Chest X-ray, AP view. Patient: 60 years old, sex M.
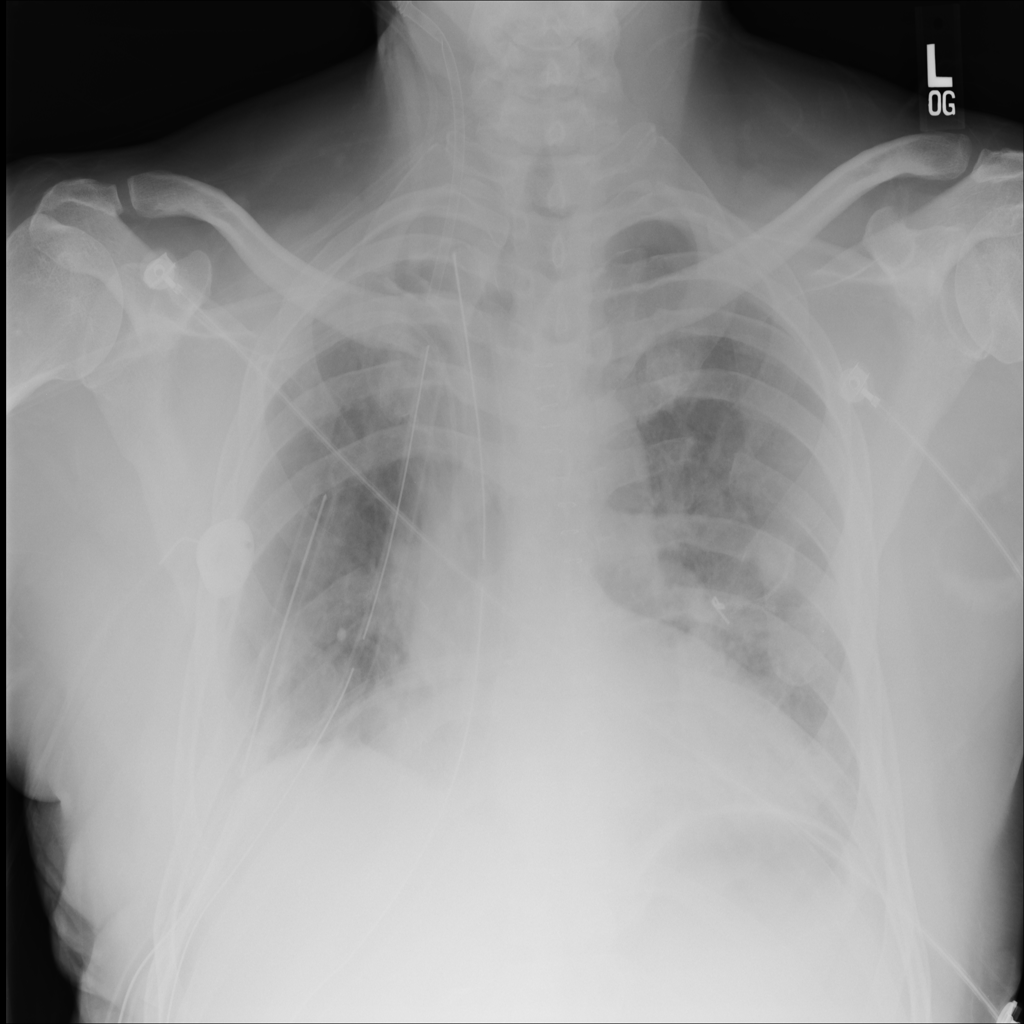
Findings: Mass, Nodule, Pneumothorax